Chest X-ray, AP view. Patient: 82 years old, sex F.
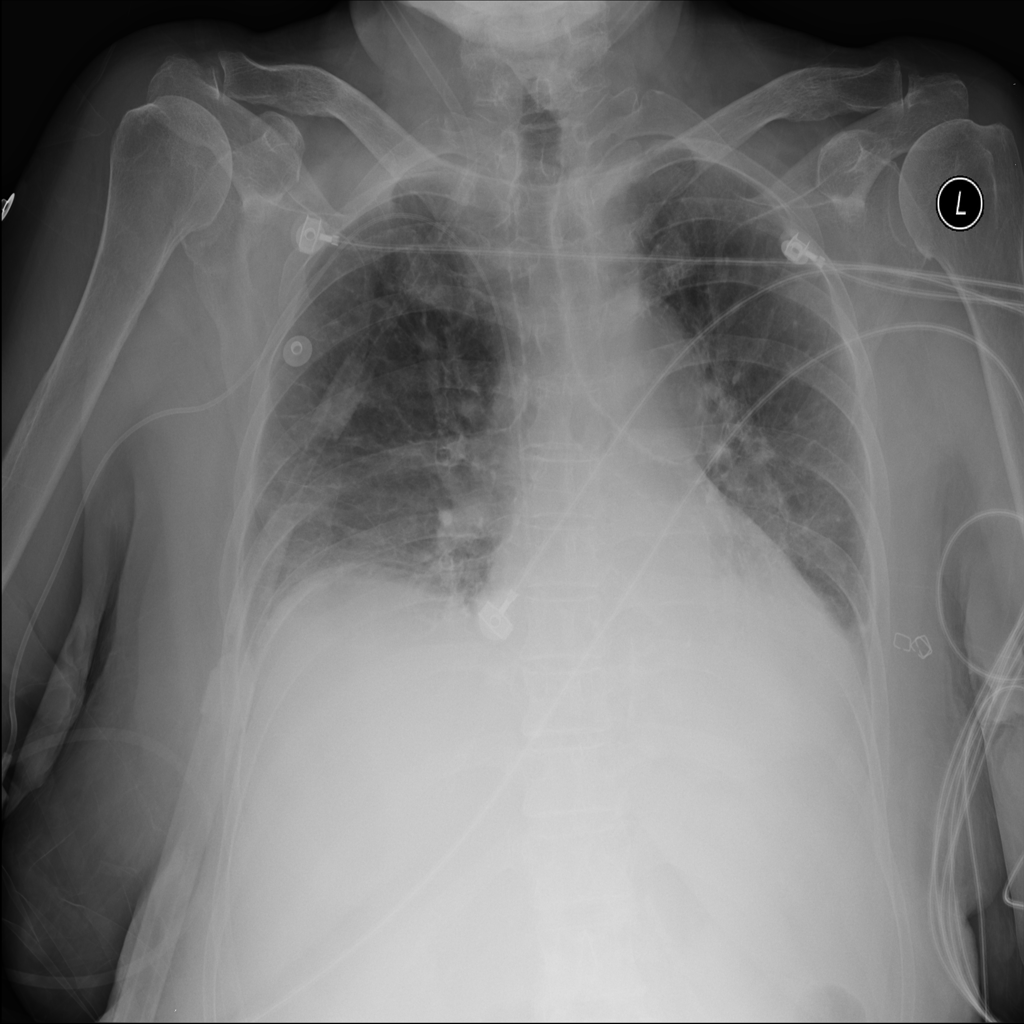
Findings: Atelectasis, Consolidation